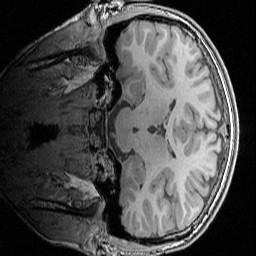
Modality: T1w
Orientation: coronal
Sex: male
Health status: ill
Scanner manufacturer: siemens
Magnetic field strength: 3 T
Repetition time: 1.57 s
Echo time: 0.00342 s